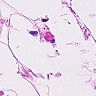
Metastatic tissue present: no